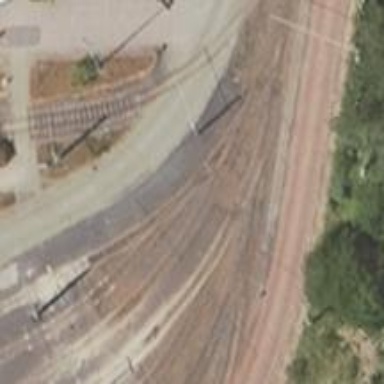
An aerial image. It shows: Tram railway service yard with electrified contact line.